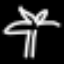
Label: palm tree